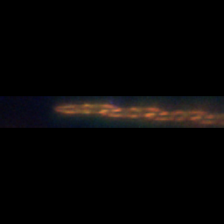
Taxon: Psuedo-nitzschia
Group: Diatoms